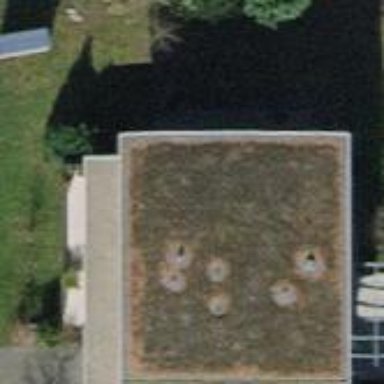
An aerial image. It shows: Yellow house with roof covered in plants.